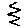
Label: zigzag